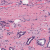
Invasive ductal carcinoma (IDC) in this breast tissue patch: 1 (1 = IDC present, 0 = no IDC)